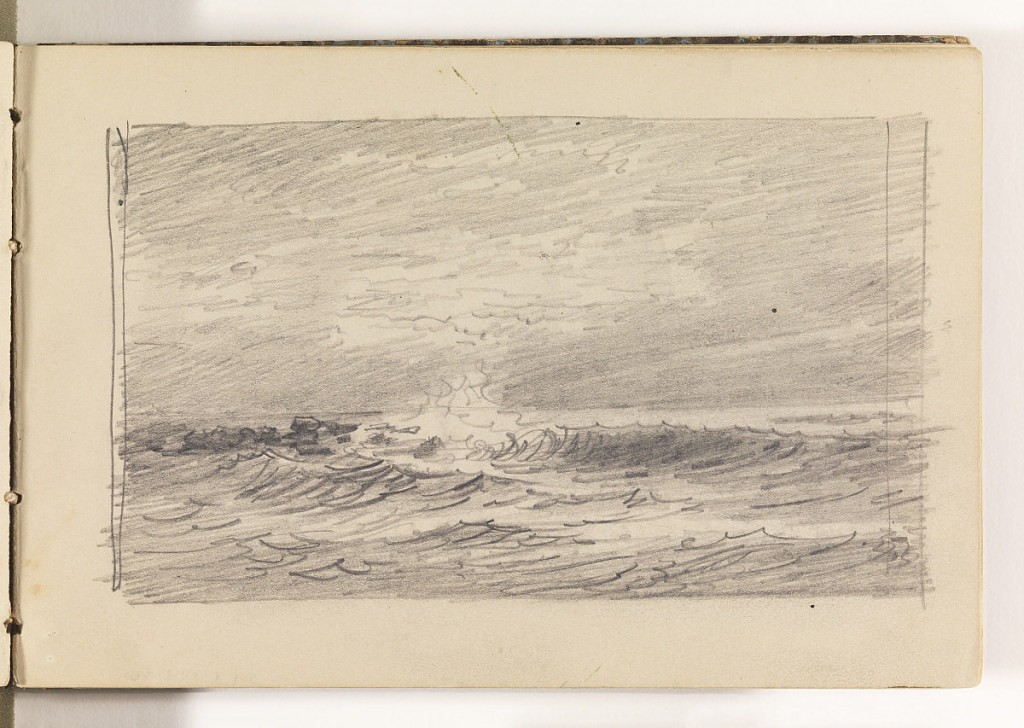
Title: Sketch of Choppy Ocean
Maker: William Trost Richards, American, 1833–1905
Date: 1870–85
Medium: Graphite on cream wove paper, bound
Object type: Sketchbook folio
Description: Sketch of ocean with choppy, white-capped waves breaking in center, near horizon.